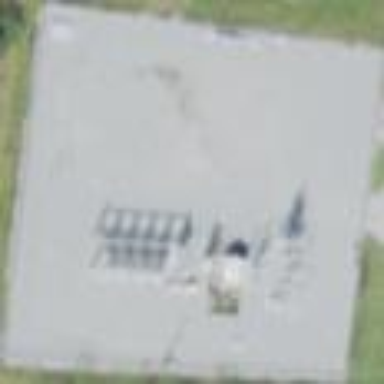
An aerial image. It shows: Distribution level power substation enclosed by fence.